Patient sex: F
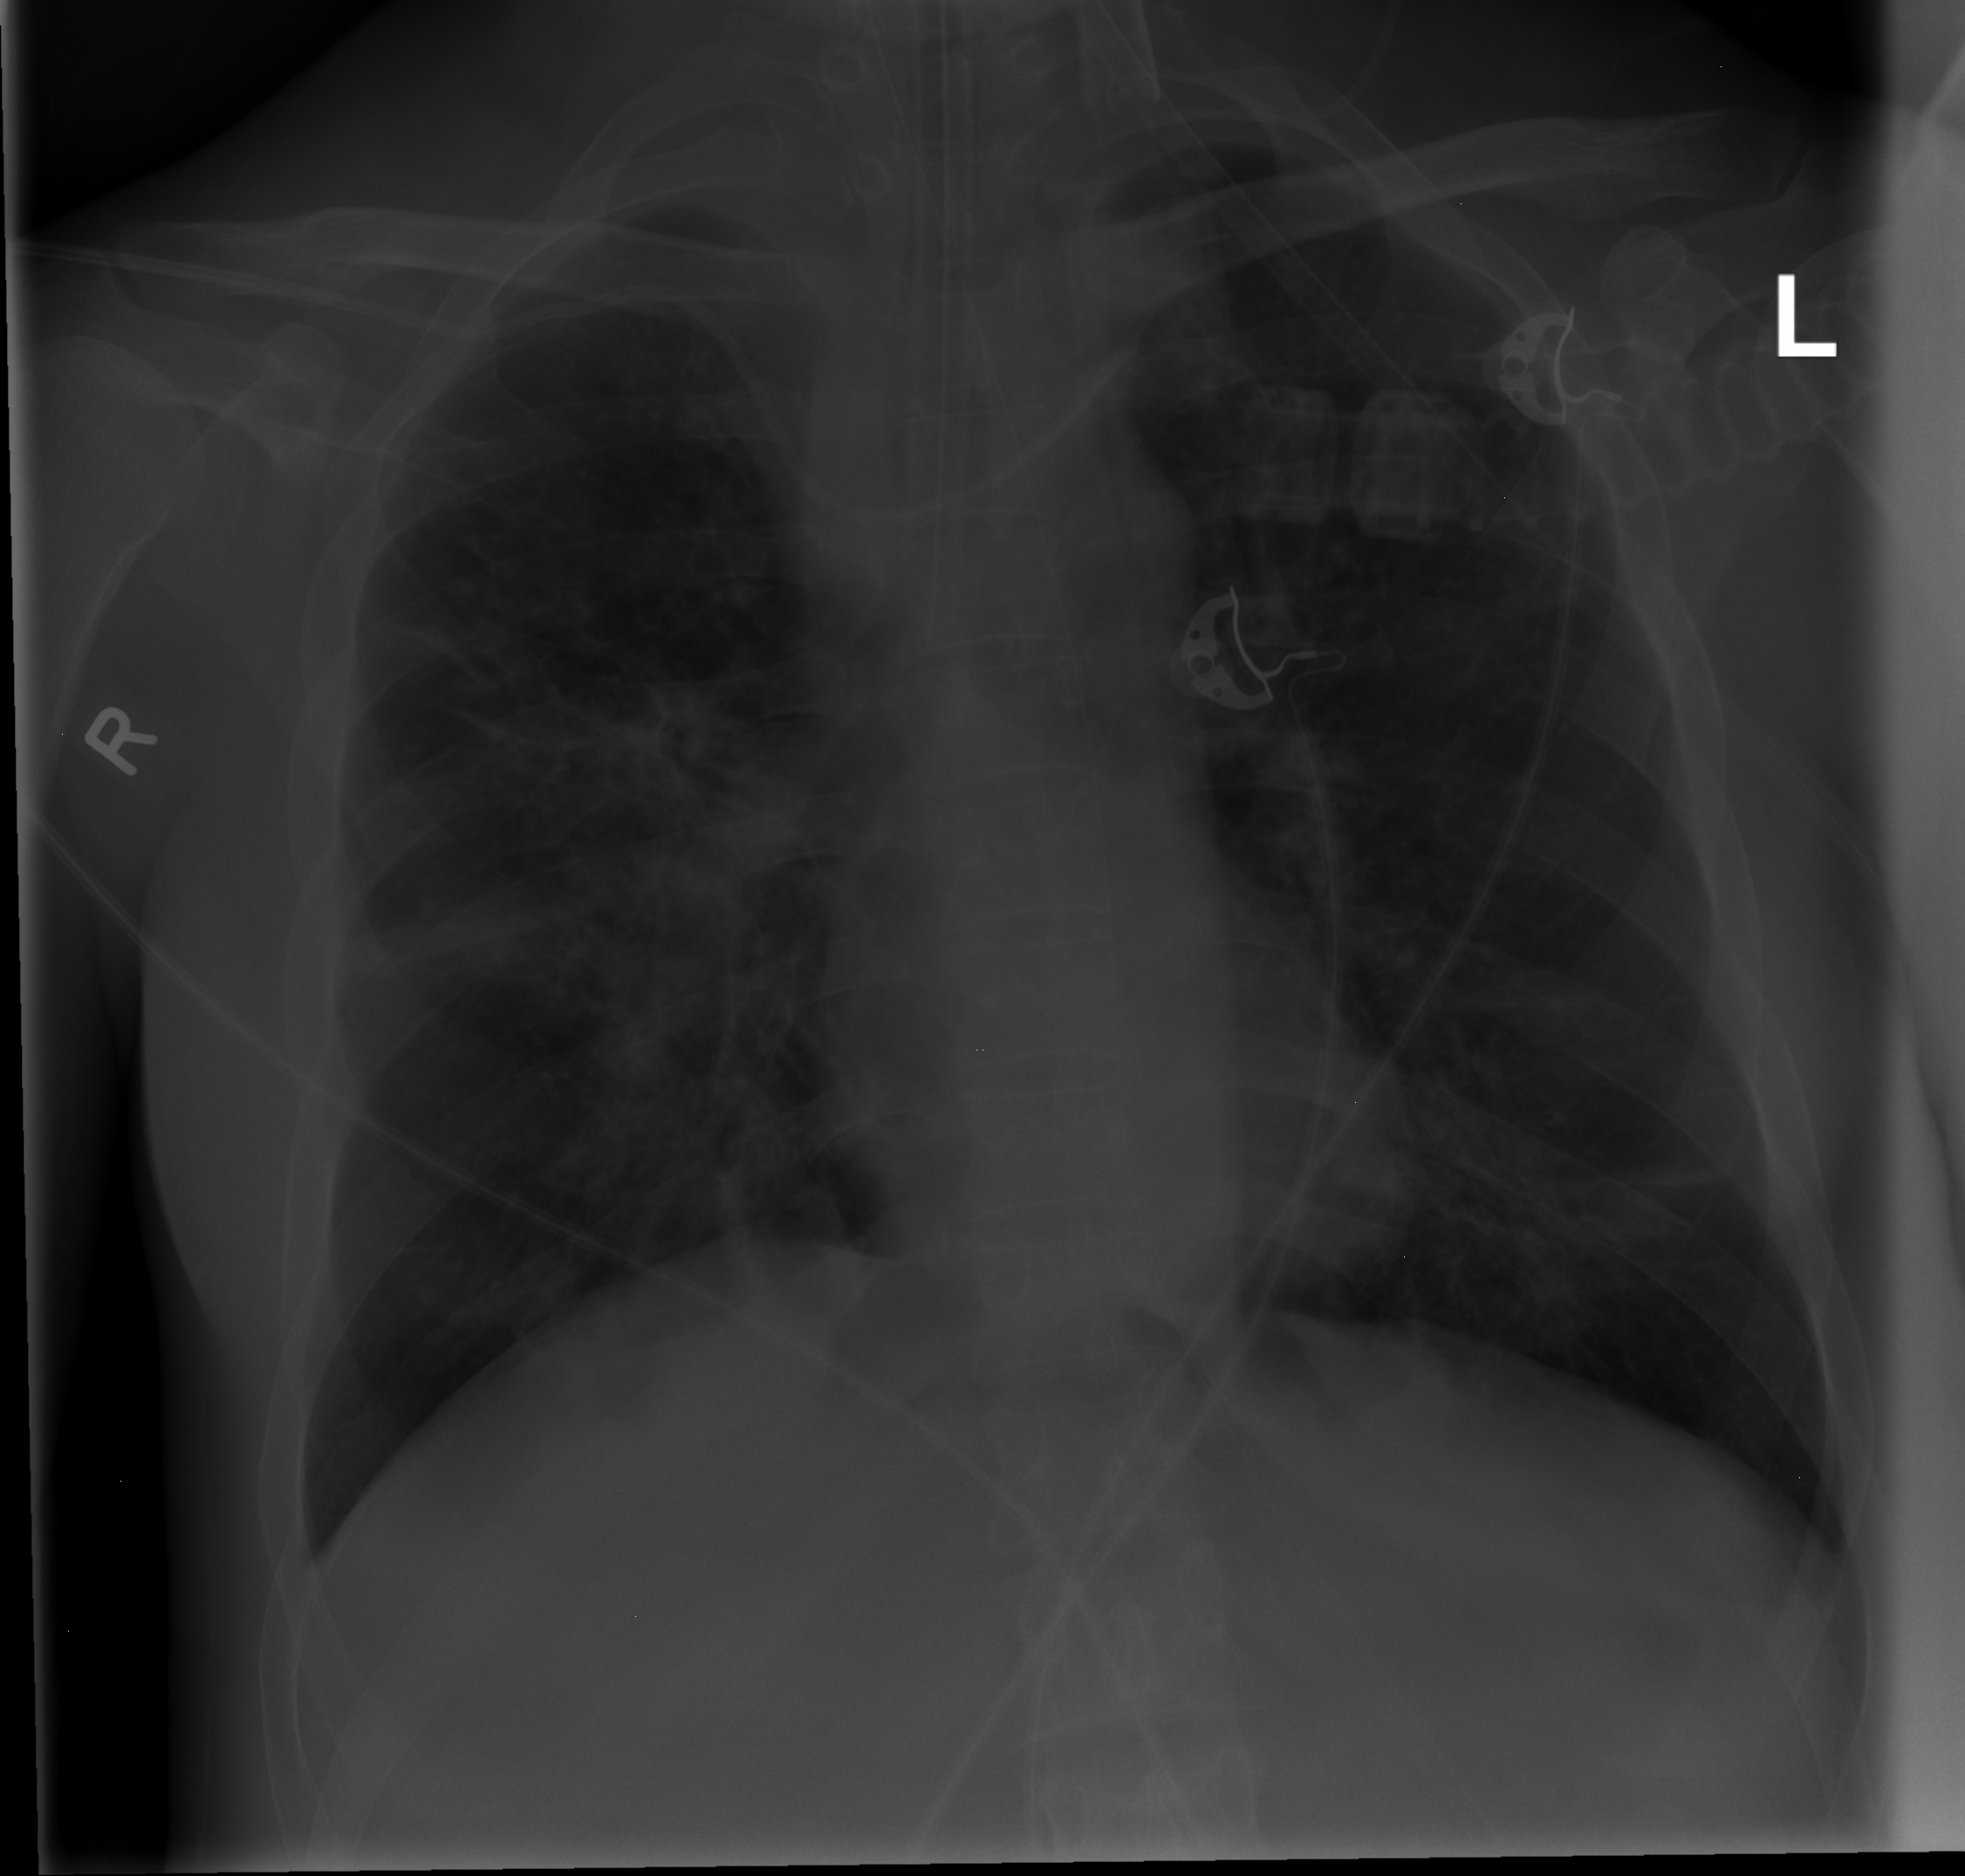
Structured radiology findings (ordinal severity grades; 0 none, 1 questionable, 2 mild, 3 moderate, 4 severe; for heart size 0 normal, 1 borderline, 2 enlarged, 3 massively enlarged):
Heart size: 0
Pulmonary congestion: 0
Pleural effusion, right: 0
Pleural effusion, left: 0
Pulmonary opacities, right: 2
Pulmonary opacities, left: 0
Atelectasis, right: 0
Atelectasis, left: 0